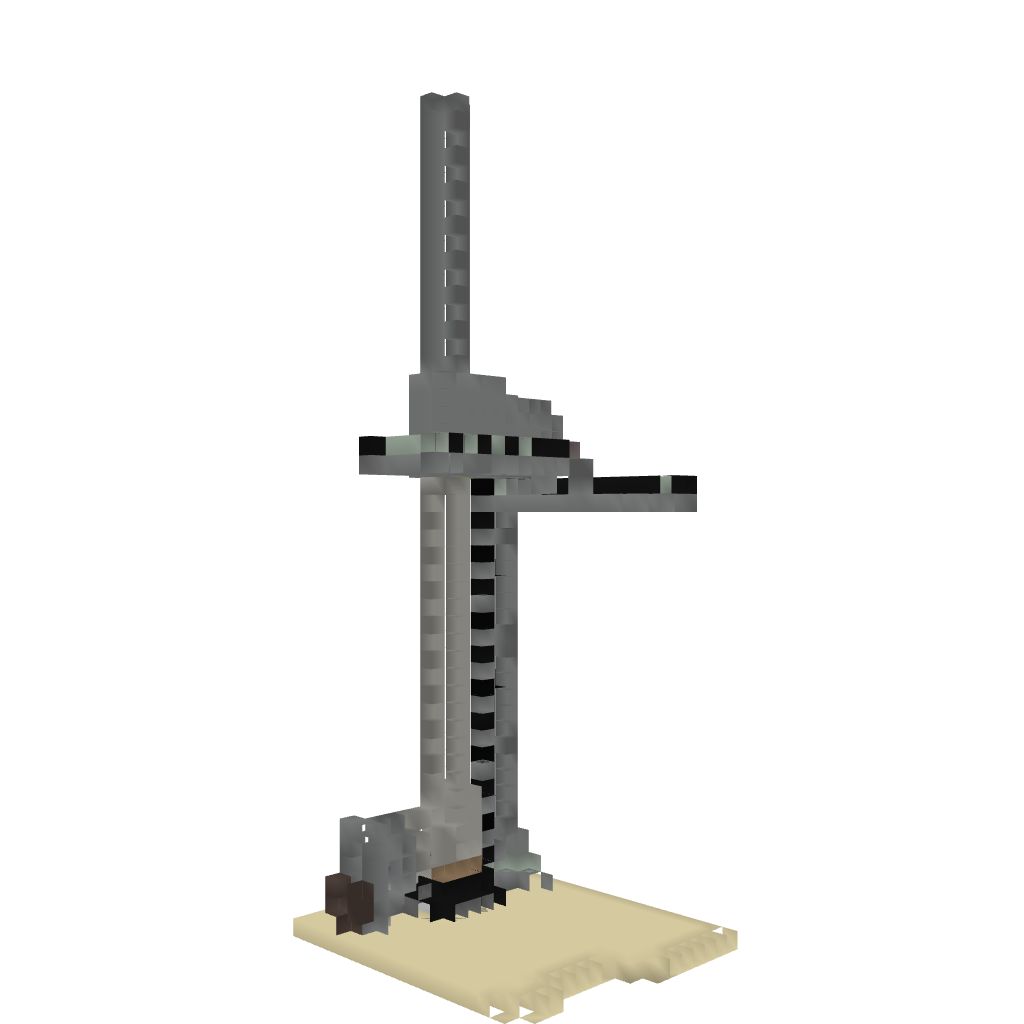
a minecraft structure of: TnT Elevator ^-^